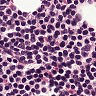
Metastatic tissue present: no